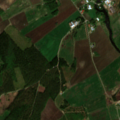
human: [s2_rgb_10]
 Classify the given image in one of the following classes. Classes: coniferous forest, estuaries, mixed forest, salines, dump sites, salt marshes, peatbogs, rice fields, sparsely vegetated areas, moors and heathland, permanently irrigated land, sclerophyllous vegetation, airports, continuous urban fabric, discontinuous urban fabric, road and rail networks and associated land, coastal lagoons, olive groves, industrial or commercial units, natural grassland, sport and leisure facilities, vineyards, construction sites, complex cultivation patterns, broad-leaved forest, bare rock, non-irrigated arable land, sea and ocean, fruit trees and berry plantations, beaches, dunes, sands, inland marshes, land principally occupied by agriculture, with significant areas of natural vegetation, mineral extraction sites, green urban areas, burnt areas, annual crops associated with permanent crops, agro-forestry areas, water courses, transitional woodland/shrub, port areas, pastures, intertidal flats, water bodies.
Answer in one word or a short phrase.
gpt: non-irrigated arable land, land principally occupied by agriculture, with significant areas of natural vegetation, coniferous forest